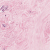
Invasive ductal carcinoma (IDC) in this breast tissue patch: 0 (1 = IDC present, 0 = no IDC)